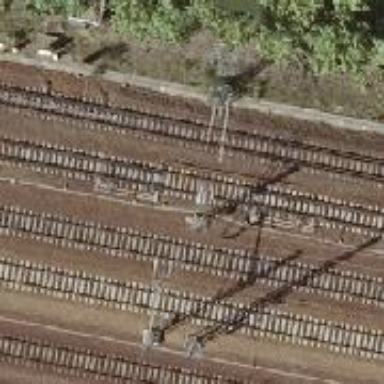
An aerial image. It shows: Railway switch with the turnout pointing to the right.